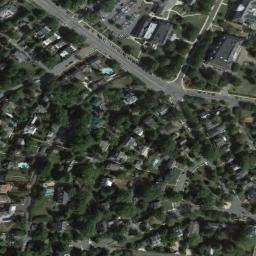
Label: residential